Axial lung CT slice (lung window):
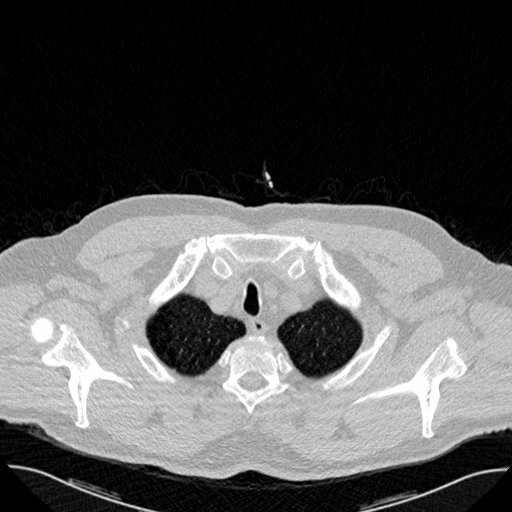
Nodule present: no